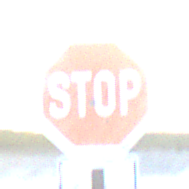
Verkehrszeichen: Stop
Zusatzzeichen unten: VerlaufVorfahrtsstrasse4
Umgebung: Outdoor, Beach
Tageszeit: SunriseSunset
Wetter: PartlyCloudy
Licht: Natural
Jahreszeit: NotSpecified
Kontrast: LowContrast